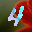
Label: 4